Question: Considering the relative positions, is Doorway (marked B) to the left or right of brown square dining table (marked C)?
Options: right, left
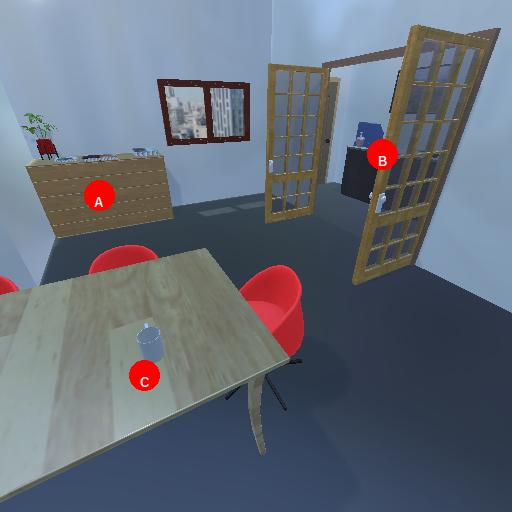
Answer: right